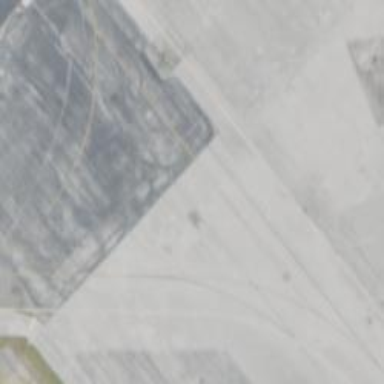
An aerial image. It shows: Image of taxiway at airport.